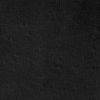
Atmospheric dust classification: not_dusty